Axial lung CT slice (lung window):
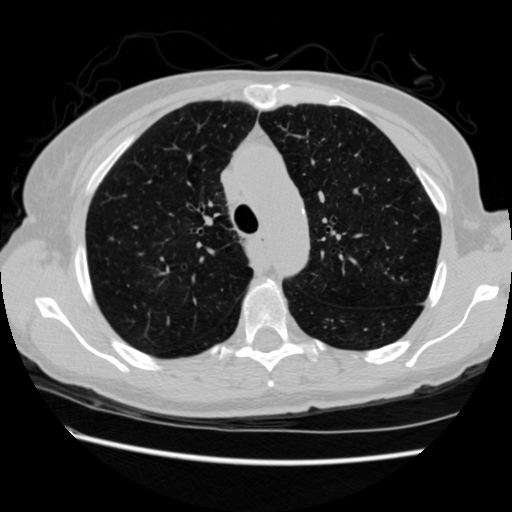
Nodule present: no